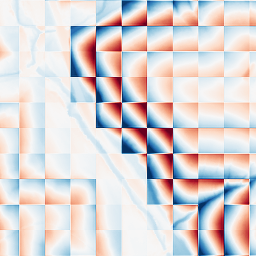
Category: wavelet
Decomposition family: wavelet_dwt
Decomposition parameters: wavelet: haar
level: 5
Upsampling method: quartic
Upsampling parameters: scale: 8
Upsampling scale: 8